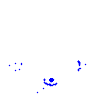
Particle: electron